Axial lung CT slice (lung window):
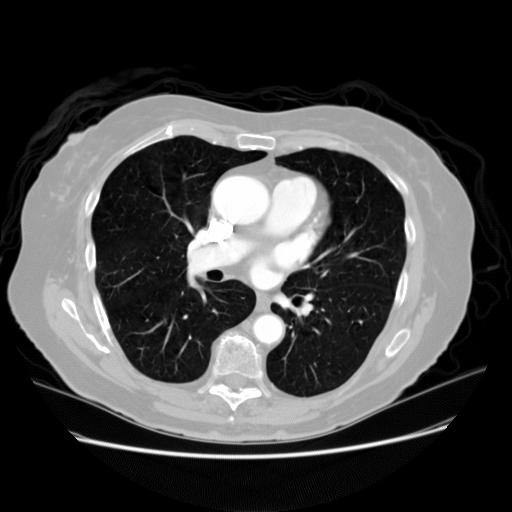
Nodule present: no